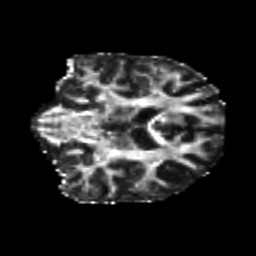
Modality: FA
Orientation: coronal
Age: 23
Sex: female
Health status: healthy
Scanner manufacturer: philips
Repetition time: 7.386 s
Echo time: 0.08599 s